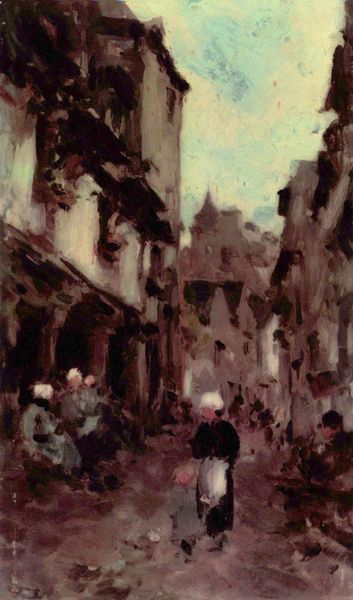
Titel: Straße in Dinan
Künstler: Nicolae Grigorescu
Standort: Bukarest
Institution: Muzeul de Arta
Schlagwörter: berg, blau, dunkel, gemälde, himmel, mann, schatten, weiß, wolken, frauen, impressionismus, menschen, sitzen, stadt, blumen, braun, damen, fenster, frankreich, frau, grau, hut, hüte, kleid, licht, männer, schaufenster, schwarz, skizze, strasse, säulen, tür, dach, gebäude, haus, rot, weg, wolke, expressionismus, haube, mütze, alte, mensch, holland, häuser, vögel, kirche, land, mantel, kind, mutter, personen, pflanzen, alltag, genre, turm, ranken, balkon, schürze, magd, sitz, enge, fahnen, fassade, fassaden, gasse, italien, pflaster, straßenflucht, abstrakt, dorf, dächer, giebel, lila, violett, platz, bank, figuren, sitzende, kopftuch, balkone, unscharf, flucht, eng, erker, blumenkästen, burg, tauben, füttern, einkauf, hauben, mosaik, kunst, rathaus, bummeln, arkaden, flecken, verschwommen, ländlich, blauer himmel, mittelalter, zentral, kopftücher, fachwerk, weich, laubengang, gruppr, hühner, sachatten, hochrechteckig, abstakt, häuserfronten, häuserflucht, rumänien, enre, füßgängerin, italieng, füttrn, einsamkeiit